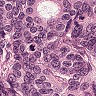
Metastatic tissue present: yes